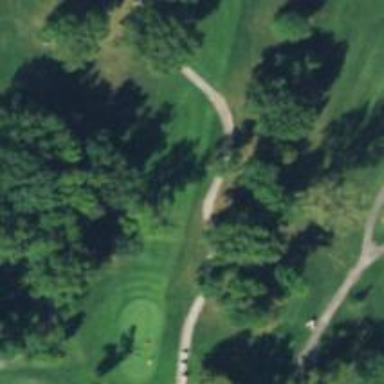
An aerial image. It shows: View of golf hole.